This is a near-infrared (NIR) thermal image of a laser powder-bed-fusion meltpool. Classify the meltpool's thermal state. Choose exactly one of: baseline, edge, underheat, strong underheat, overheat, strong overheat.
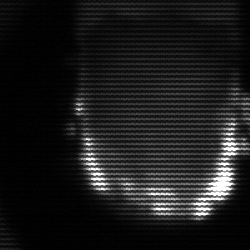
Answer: baseline